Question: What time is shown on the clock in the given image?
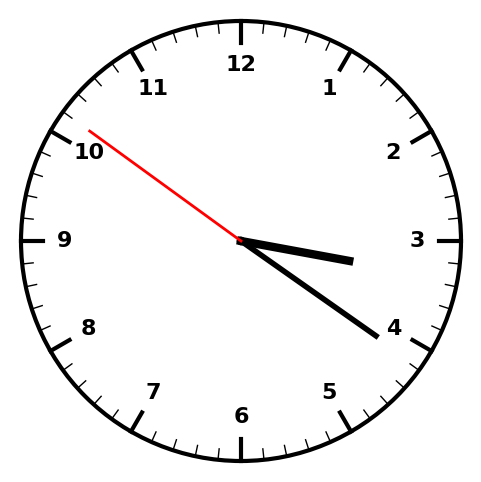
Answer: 03:20:51